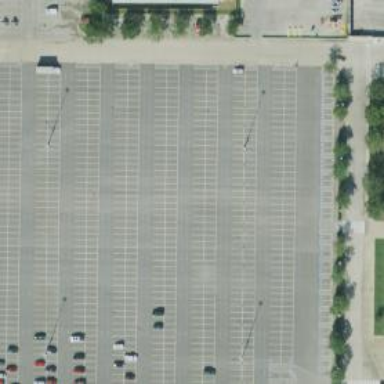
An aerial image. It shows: Parking area with surface.